Question:
So my 'UITableView' has a header, which is the 'UIImageView' shown, and comments below the image. I am trying to increase the space between the image and the comments table.
('UIImageView')
I experimented with this hack:
'''
- (UITableViewCell *)tableView:(UITableView *)tableView cellForRowAtIndexPath:(NSIndexPath *)indexPath
{
static NSString *CellIdentifier = @"CommentsTableCell";
CommentsCell *cell = [tableView dequeueReusableCellWithIdentifier:CellIdentifier forIndexPath:indexPath];
Comment *comment = [self.comments objectAtIndex:indexPath.row];
[cell setUsername:comment.handle andText:comment.text];
/* Dirty hack:
1. We cannot increase the height of the header because that will leave spaces in the image.
2. The only way we can increase the margin from the comments table to the picture is by
increasing the individual inset of the first and last comments cell
*/
if (indexPath.row == 0) {
[cell setContentInset:UIEdgeInsetsMake(COMMENTS_PADDING * 10 , 0, 0, 0)];
} else if (indexPath.row == [self.comments count] - 1) {
[cell setContentInset:UIEdgeInsetsMake(0, 0, COMMENTS_PADDING * 10 , 0)];
}
return cell;
}
'''
and in my :
'''
- (void)awakeFromNib {
self.commentText.scrollEnabled = false;
self.commentText.editable = false;
self.commentText.contentInset = UIEdgeInsetsMake(-1 * COMMENTS_PADDING, 0, 0, 0);
}
- (void)setUsername:(NSString *)username andText:(NSString *)text {
[self.commentText setAttributedText:[CommentsCell getContentStringForUsername:username andText:text]];
}
- (void)setContentInset:(UIEdgeInsets)inset {
self.commentText.contentInset = inset;
}
'''
but the first comment still has the same inset. I checked the debugger and awakeFromNib is occurring 'cellForRowAtIndexPath'. Do you see why my method is not working?
I am also open to other suggestions.
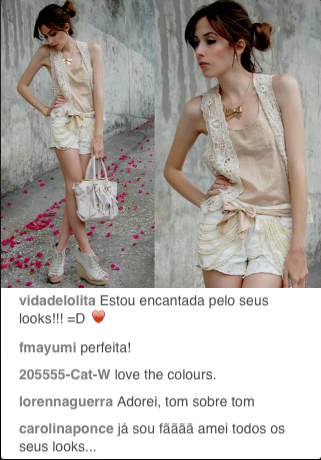
Answer: You should be able to add some space to the header view just below the image you display. Instead of setting the table's header view to a UIImageView, why not create a container view that you can add the image view to and then just have some space below it.
'''
- (UIView *) buildTableHeaderView {
UIImage *image = [UIImage imageNamed: @"my_image.png"];
CGFloat height = image.size.height + 20;
UIImageView *imageView = [[UIImageView alloc] initWithFrame: CGRectMake(0, 0, self.myTableView.frame.size.width, height)];
[imageView setImage: image];
UIView *headerView = [[UIView alloc] initWithFrame: CGRectMake(0, 0, self.myTableView.bounds.size.width, height)];
[headerView addSubview: imageView];
return headerView;
}
'''